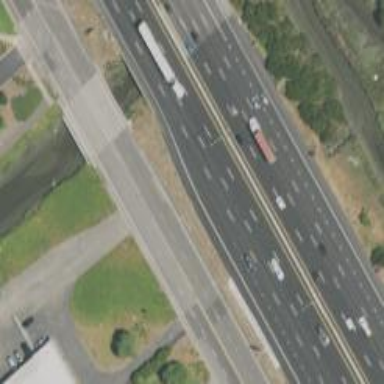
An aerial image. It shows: Motorway.